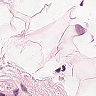
Metastatic tissue present: no